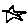
Label: star